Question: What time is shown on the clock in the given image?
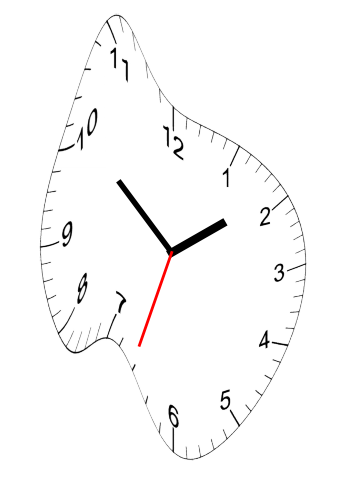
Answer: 01:51:33